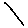
Label: line